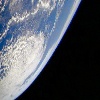
Label: cloud